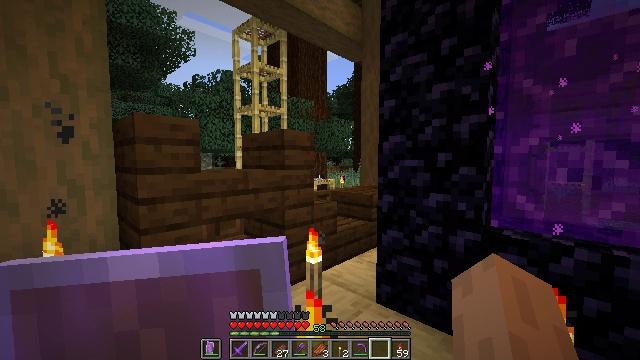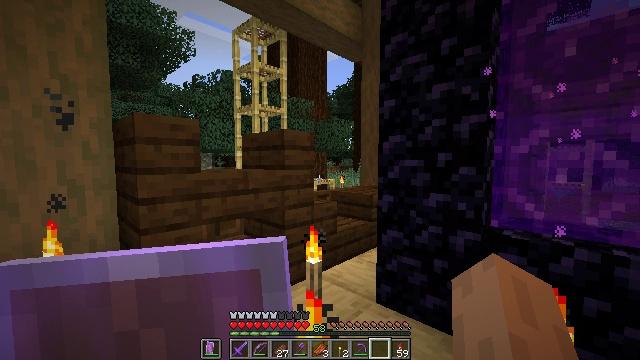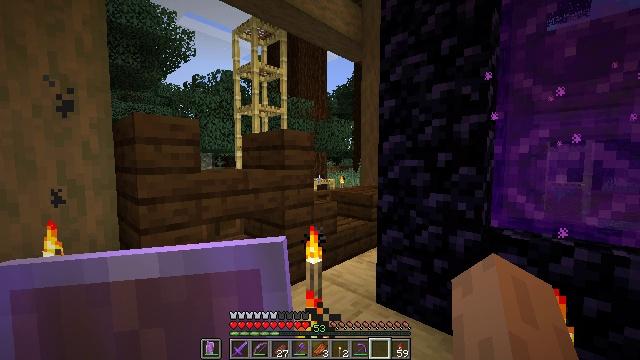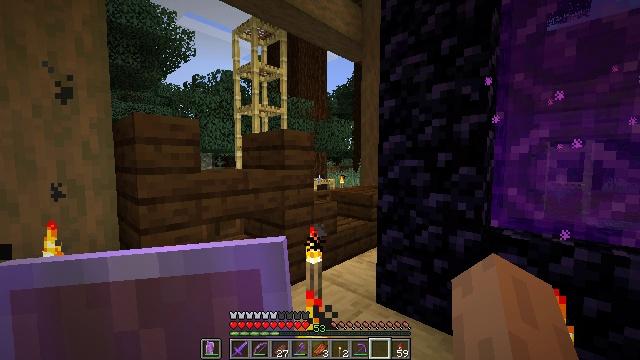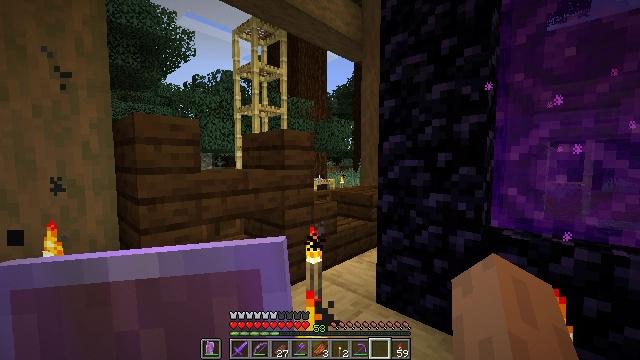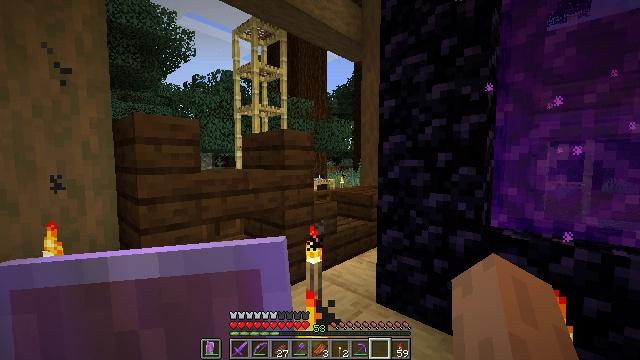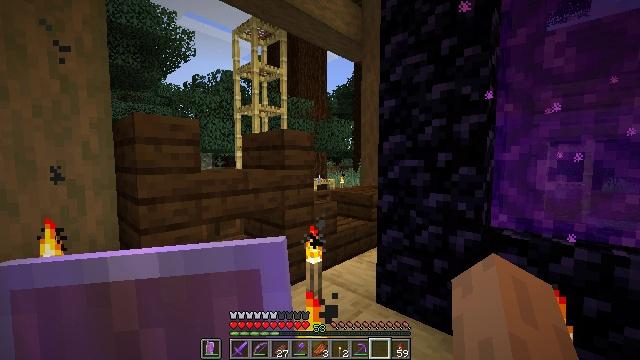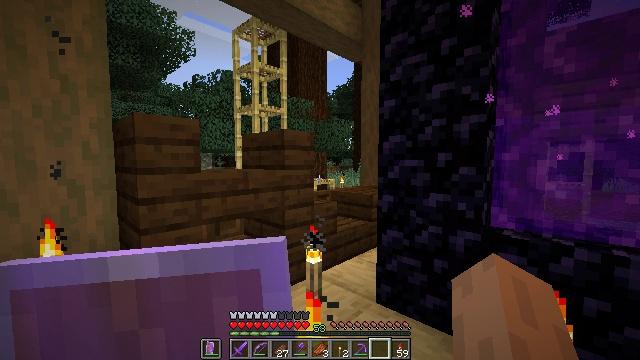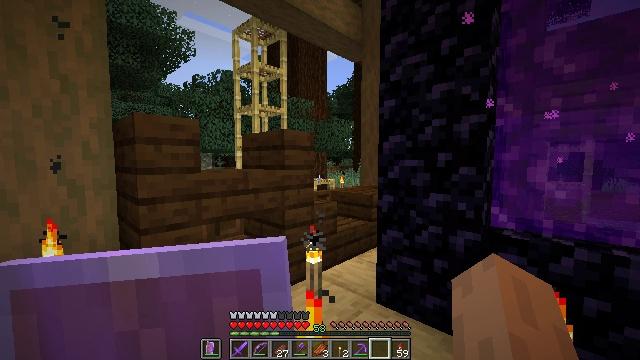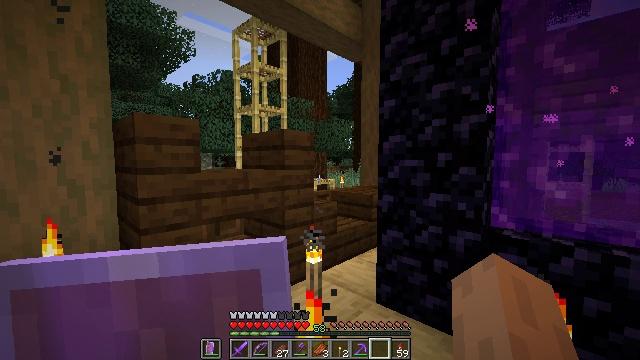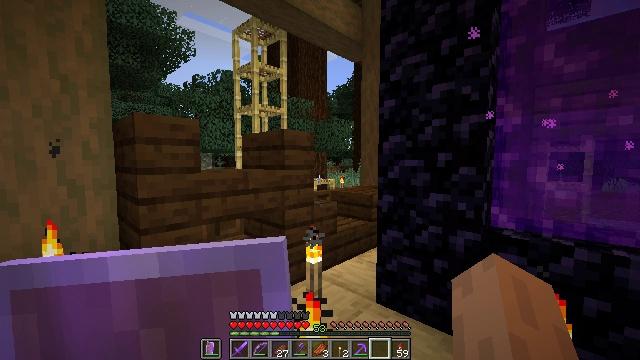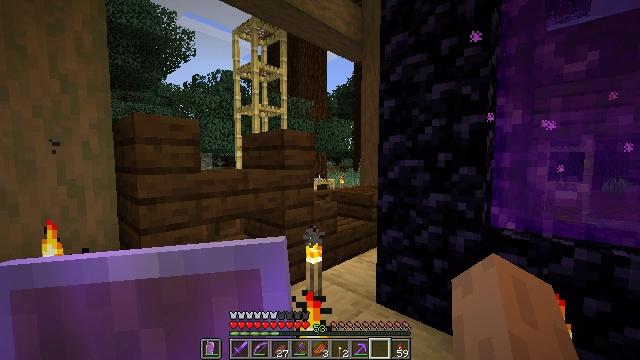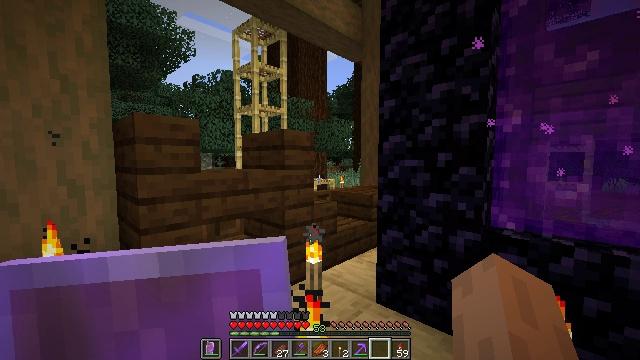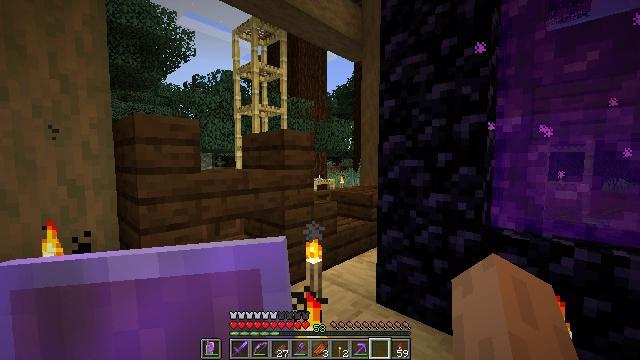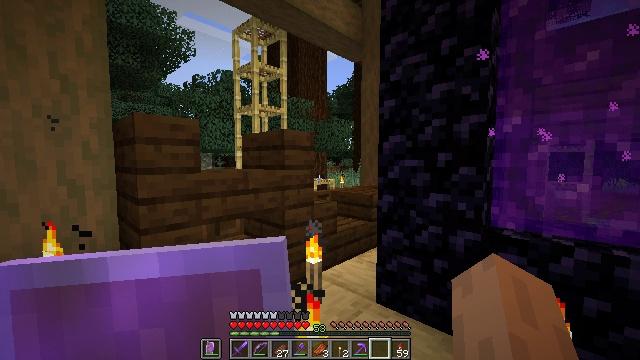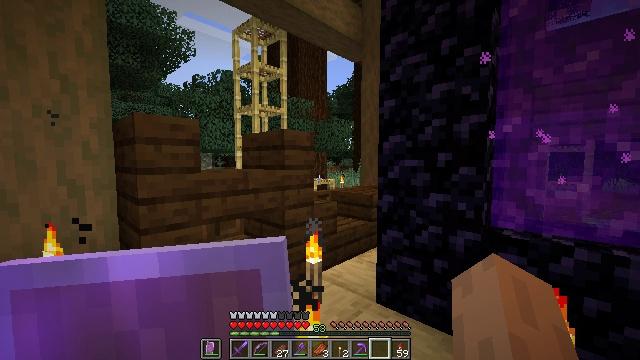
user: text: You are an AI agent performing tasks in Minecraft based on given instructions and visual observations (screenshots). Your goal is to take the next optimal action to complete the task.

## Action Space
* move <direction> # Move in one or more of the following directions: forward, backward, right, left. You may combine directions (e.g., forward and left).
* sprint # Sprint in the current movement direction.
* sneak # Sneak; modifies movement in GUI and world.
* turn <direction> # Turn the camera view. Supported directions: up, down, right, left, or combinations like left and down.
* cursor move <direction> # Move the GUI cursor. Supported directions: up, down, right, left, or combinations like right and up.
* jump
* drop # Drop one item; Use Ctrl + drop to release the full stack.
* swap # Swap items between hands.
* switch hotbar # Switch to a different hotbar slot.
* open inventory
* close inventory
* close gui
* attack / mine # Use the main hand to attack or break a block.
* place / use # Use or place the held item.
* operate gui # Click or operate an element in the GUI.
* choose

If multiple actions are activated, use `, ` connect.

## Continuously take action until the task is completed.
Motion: motion action
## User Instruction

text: Collect the dark oak stairs by mining.
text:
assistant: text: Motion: no_op
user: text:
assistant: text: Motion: no_op
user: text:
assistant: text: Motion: no_op
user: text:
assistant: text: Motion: no_op
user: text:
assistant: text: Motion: no_op
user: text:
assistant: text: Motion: no_op
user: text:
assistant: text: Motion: no_op
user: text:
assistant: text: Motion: no_op
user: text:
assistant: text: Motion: no_op
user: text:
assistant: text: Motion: no_op
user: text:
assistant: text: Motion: no_op
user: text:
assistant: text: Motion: no_op
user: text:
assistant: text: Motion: no_op
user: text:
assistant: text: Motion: no_op
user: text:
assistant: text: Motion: no_op
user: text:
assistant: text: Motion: no_op
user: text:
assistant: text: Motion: no_op
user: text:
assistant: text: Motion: no_op
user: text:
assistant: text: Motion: no_op
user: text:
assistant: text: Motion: no_op
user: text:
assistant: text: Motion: no_op
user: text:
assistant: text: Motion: no_op
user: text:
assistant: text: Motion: no_op
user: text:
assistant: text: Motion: no_op
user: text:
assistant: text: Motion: no_op
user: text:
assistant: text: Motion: no_op
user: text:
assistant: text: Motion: no_op
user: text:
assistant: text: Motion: no_op
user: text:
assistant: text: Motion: no_op
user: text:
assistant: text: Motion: no_op